Question: How to stretch image according to it's content horizontally with css.

'''
//html code
<style>
html, body{
margin: 0;
padding: 0;
}
#cont {
width:100%;
height:125px;
background-color:#1ea1de;
}
.logo {
height:100px;
width:300px;
background: url(logo3.png) no-repeat;
margin-top:-105px;
}
#liniq {
height:2.5px;
width:100%;
background-color: #b5babc;
margin-top:5px;
}
#levo {
background: url(levo.gif) no-repeat;
width:64px;
height:104px;
margin-left:280px;
margin-top:-170px;
}
#middle {
background:url(middle.gif) repeat-x;
height:41px;
margin-top:-62px;
margin-left:321px;
border:1px solid red;
overflow:hidden;
}
</style>
</head>
<body>
<div id="cont"></div>
<div class="logo"></div>
<div id="liniq"></div>
<div id="buttons">
<div id="levo"></div>
<div id="middle"></div>
</div>
</body>
</html>
'''
But it don't stretch according to the content...
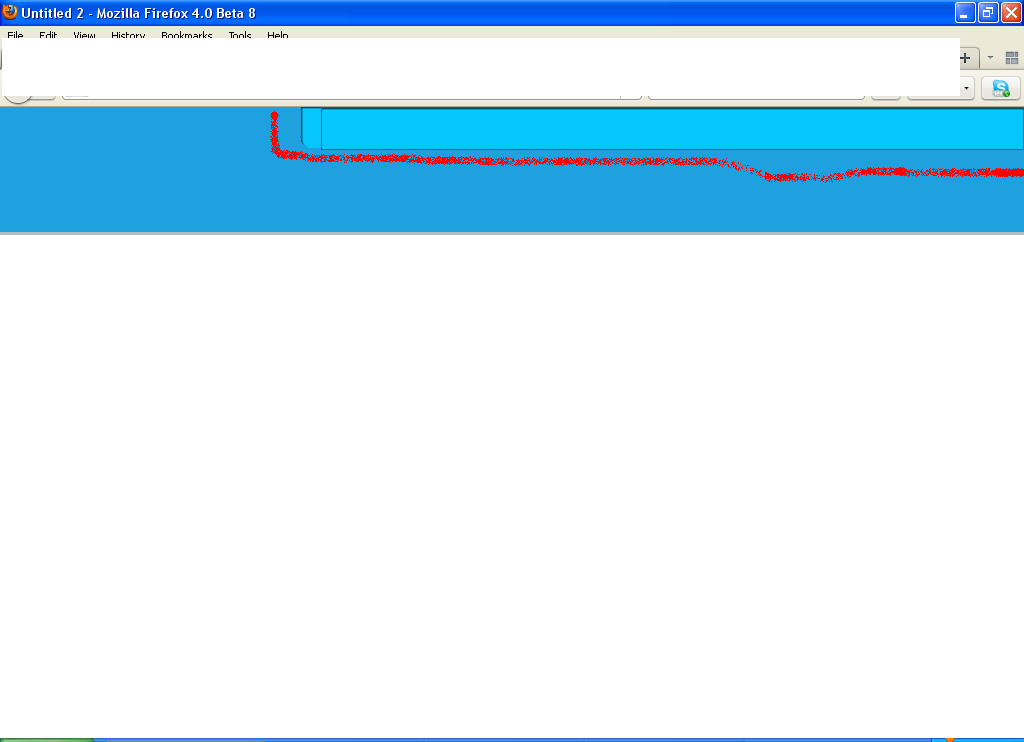
Answer: I dont't understand the picture but it seems you're trying to stretch a background-image, which is impossible without using CSS3 property <URL>.
Anyway you can place your image in html appliying 'width:100%', its height will automatically be resized.
(And 'width:100%' is useless for block elements)